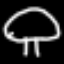
Label: mushroom